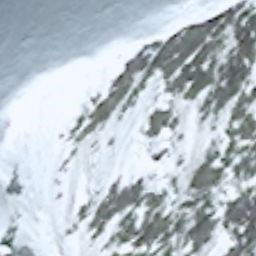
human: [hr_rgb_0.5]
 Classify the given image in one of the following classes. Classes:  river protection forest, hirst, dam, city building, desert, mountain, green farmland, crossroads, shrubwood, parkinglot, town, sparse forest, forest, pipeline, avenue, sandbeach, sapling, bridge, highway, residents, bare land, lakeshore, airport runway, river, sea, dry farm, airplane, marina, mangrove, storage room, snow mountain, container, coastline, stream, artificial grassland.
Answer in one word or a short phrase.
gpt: snow mountain